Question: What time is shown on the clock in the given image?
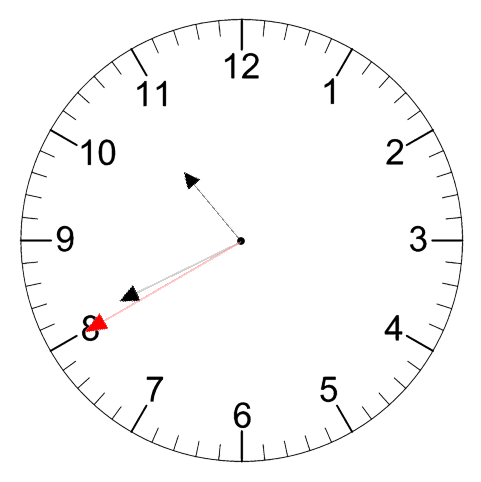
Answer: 10:40:40